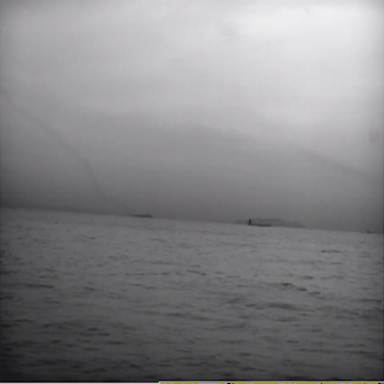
There is a liner in the infrared image.